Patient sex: M
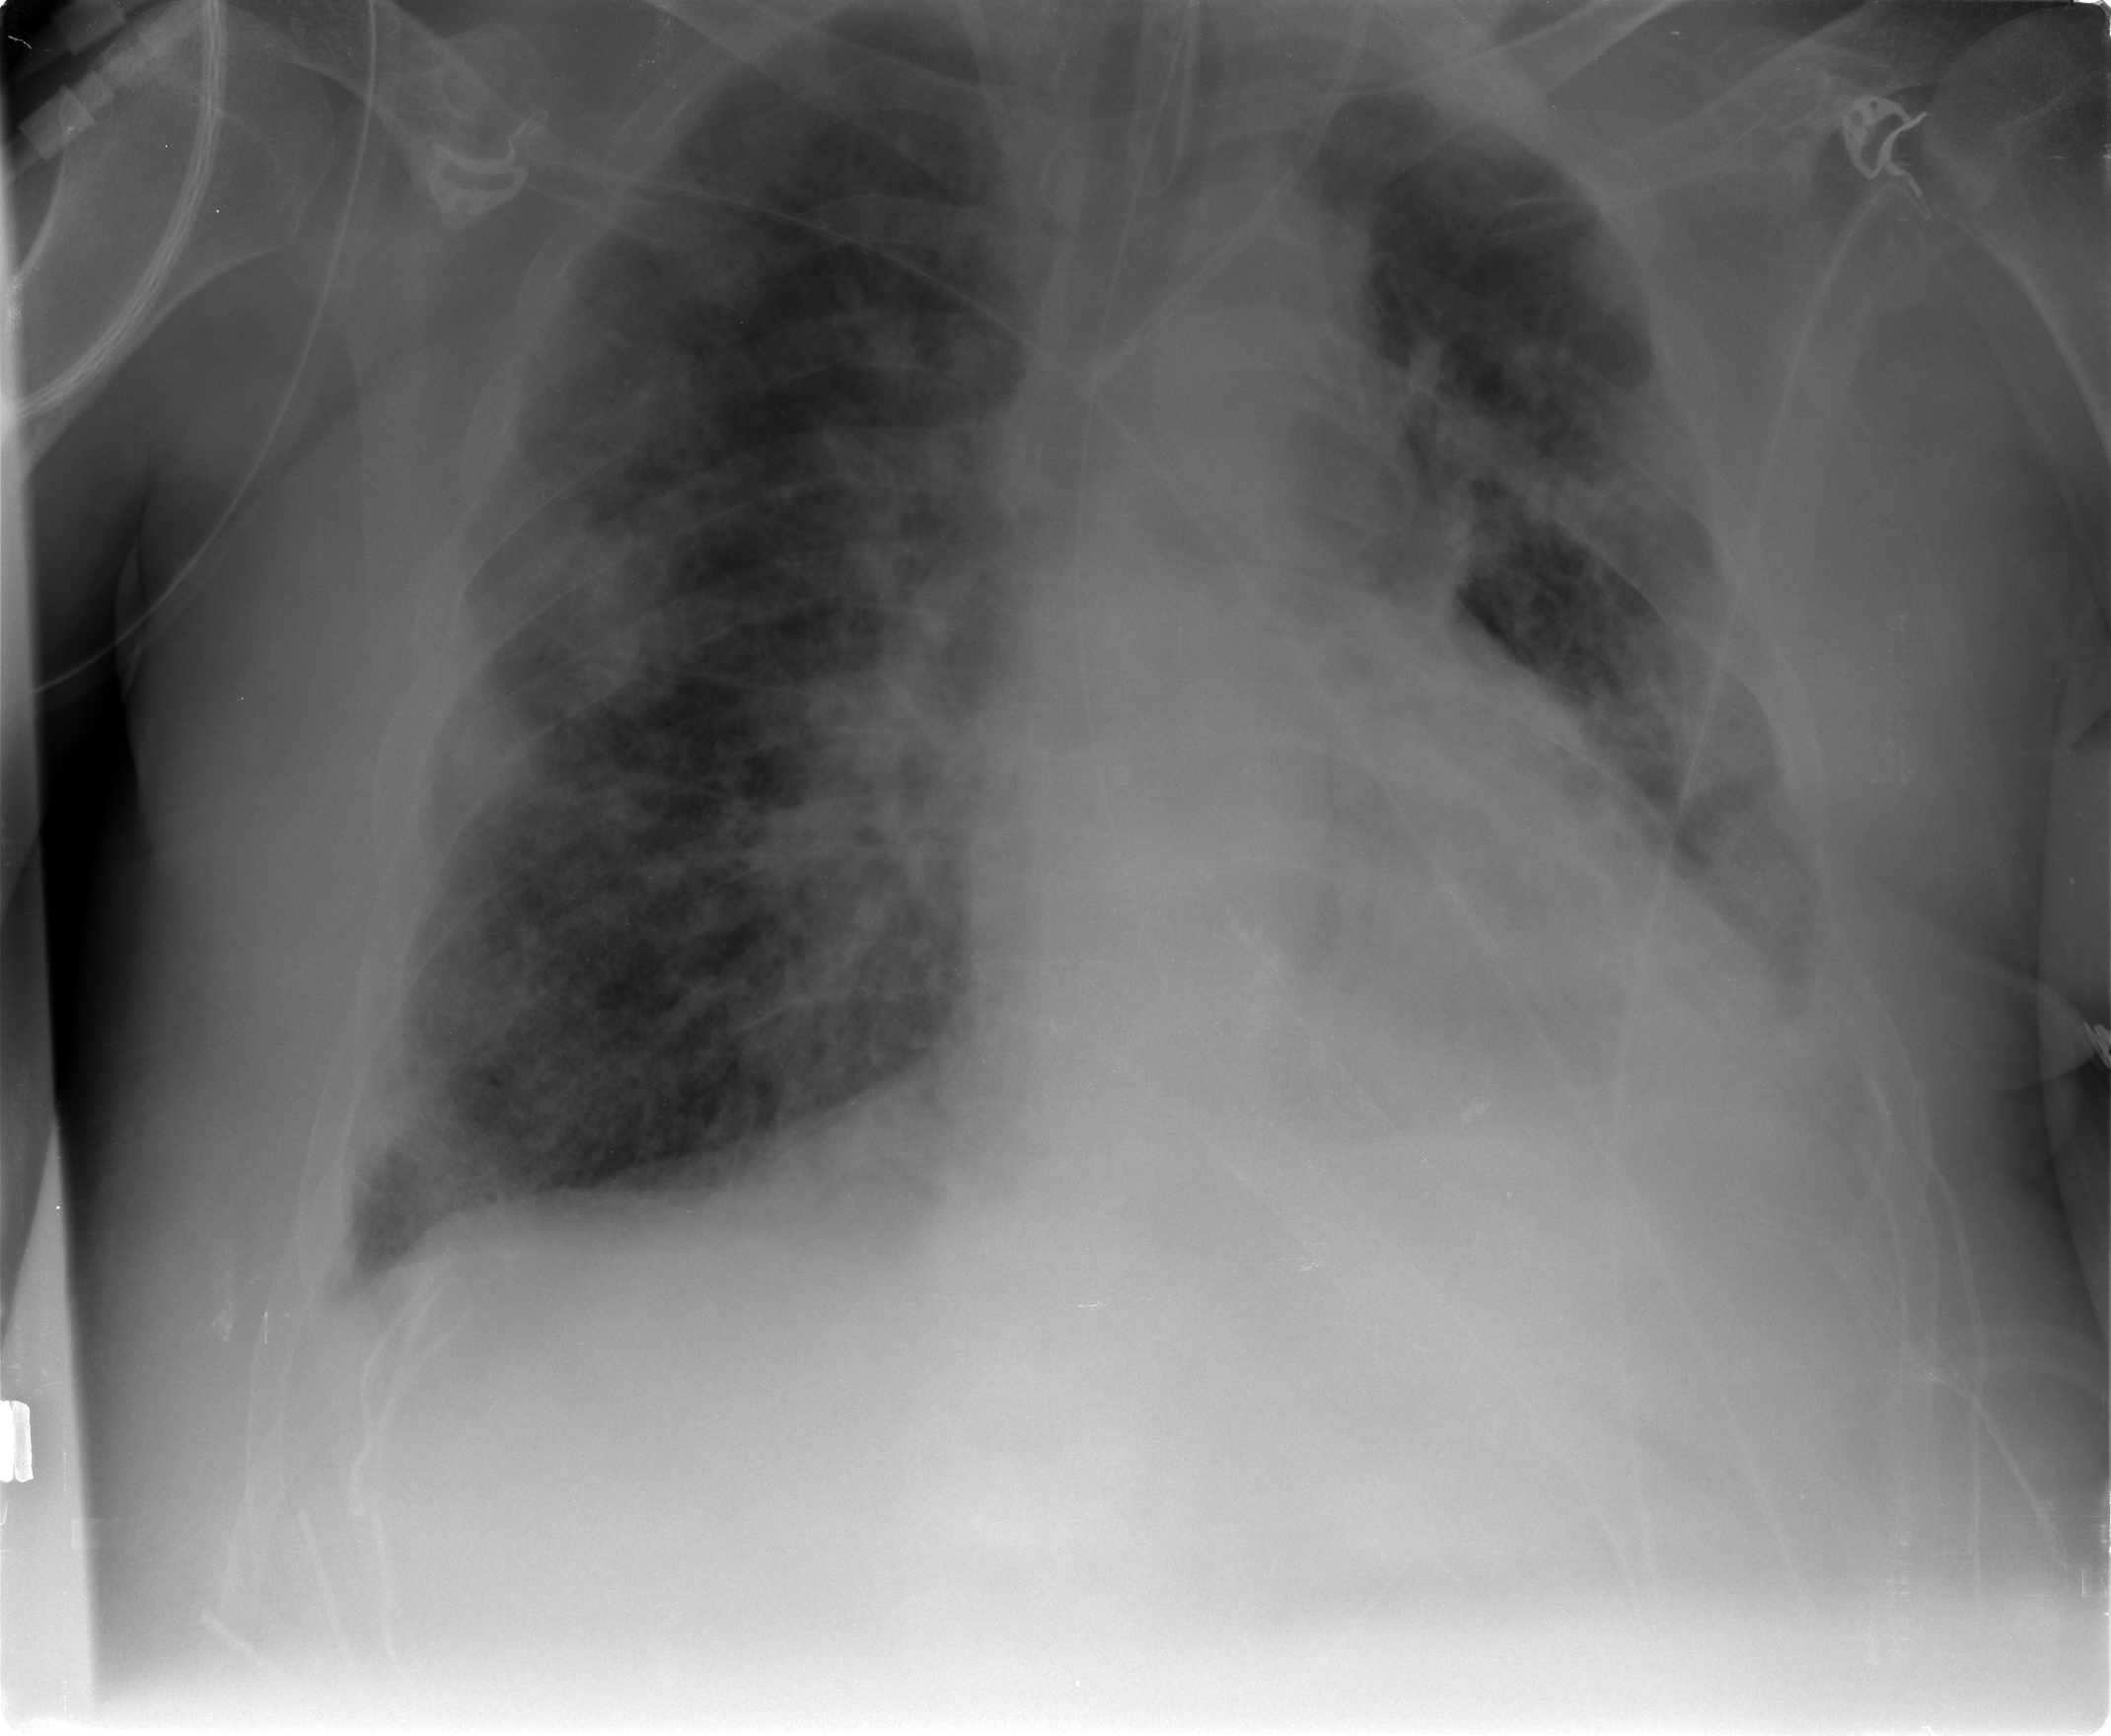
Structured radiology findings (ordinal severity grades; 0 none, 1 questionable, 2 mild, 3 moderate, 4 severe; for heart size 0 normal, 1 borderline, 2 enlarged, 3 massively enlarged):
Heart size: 1
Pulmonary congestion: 3
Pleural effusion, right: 1
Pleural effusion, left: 2
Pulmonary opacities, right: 3
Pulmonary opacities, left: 2
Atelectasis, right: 2
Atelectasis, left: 2